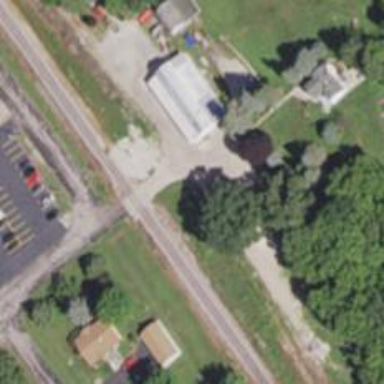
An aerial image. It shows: Railway siding for service.